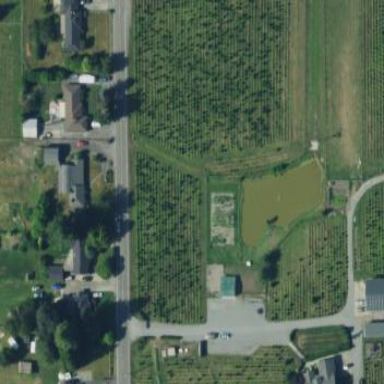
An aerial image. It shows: Plant nursery specializing in Christmas trees.